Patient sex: F
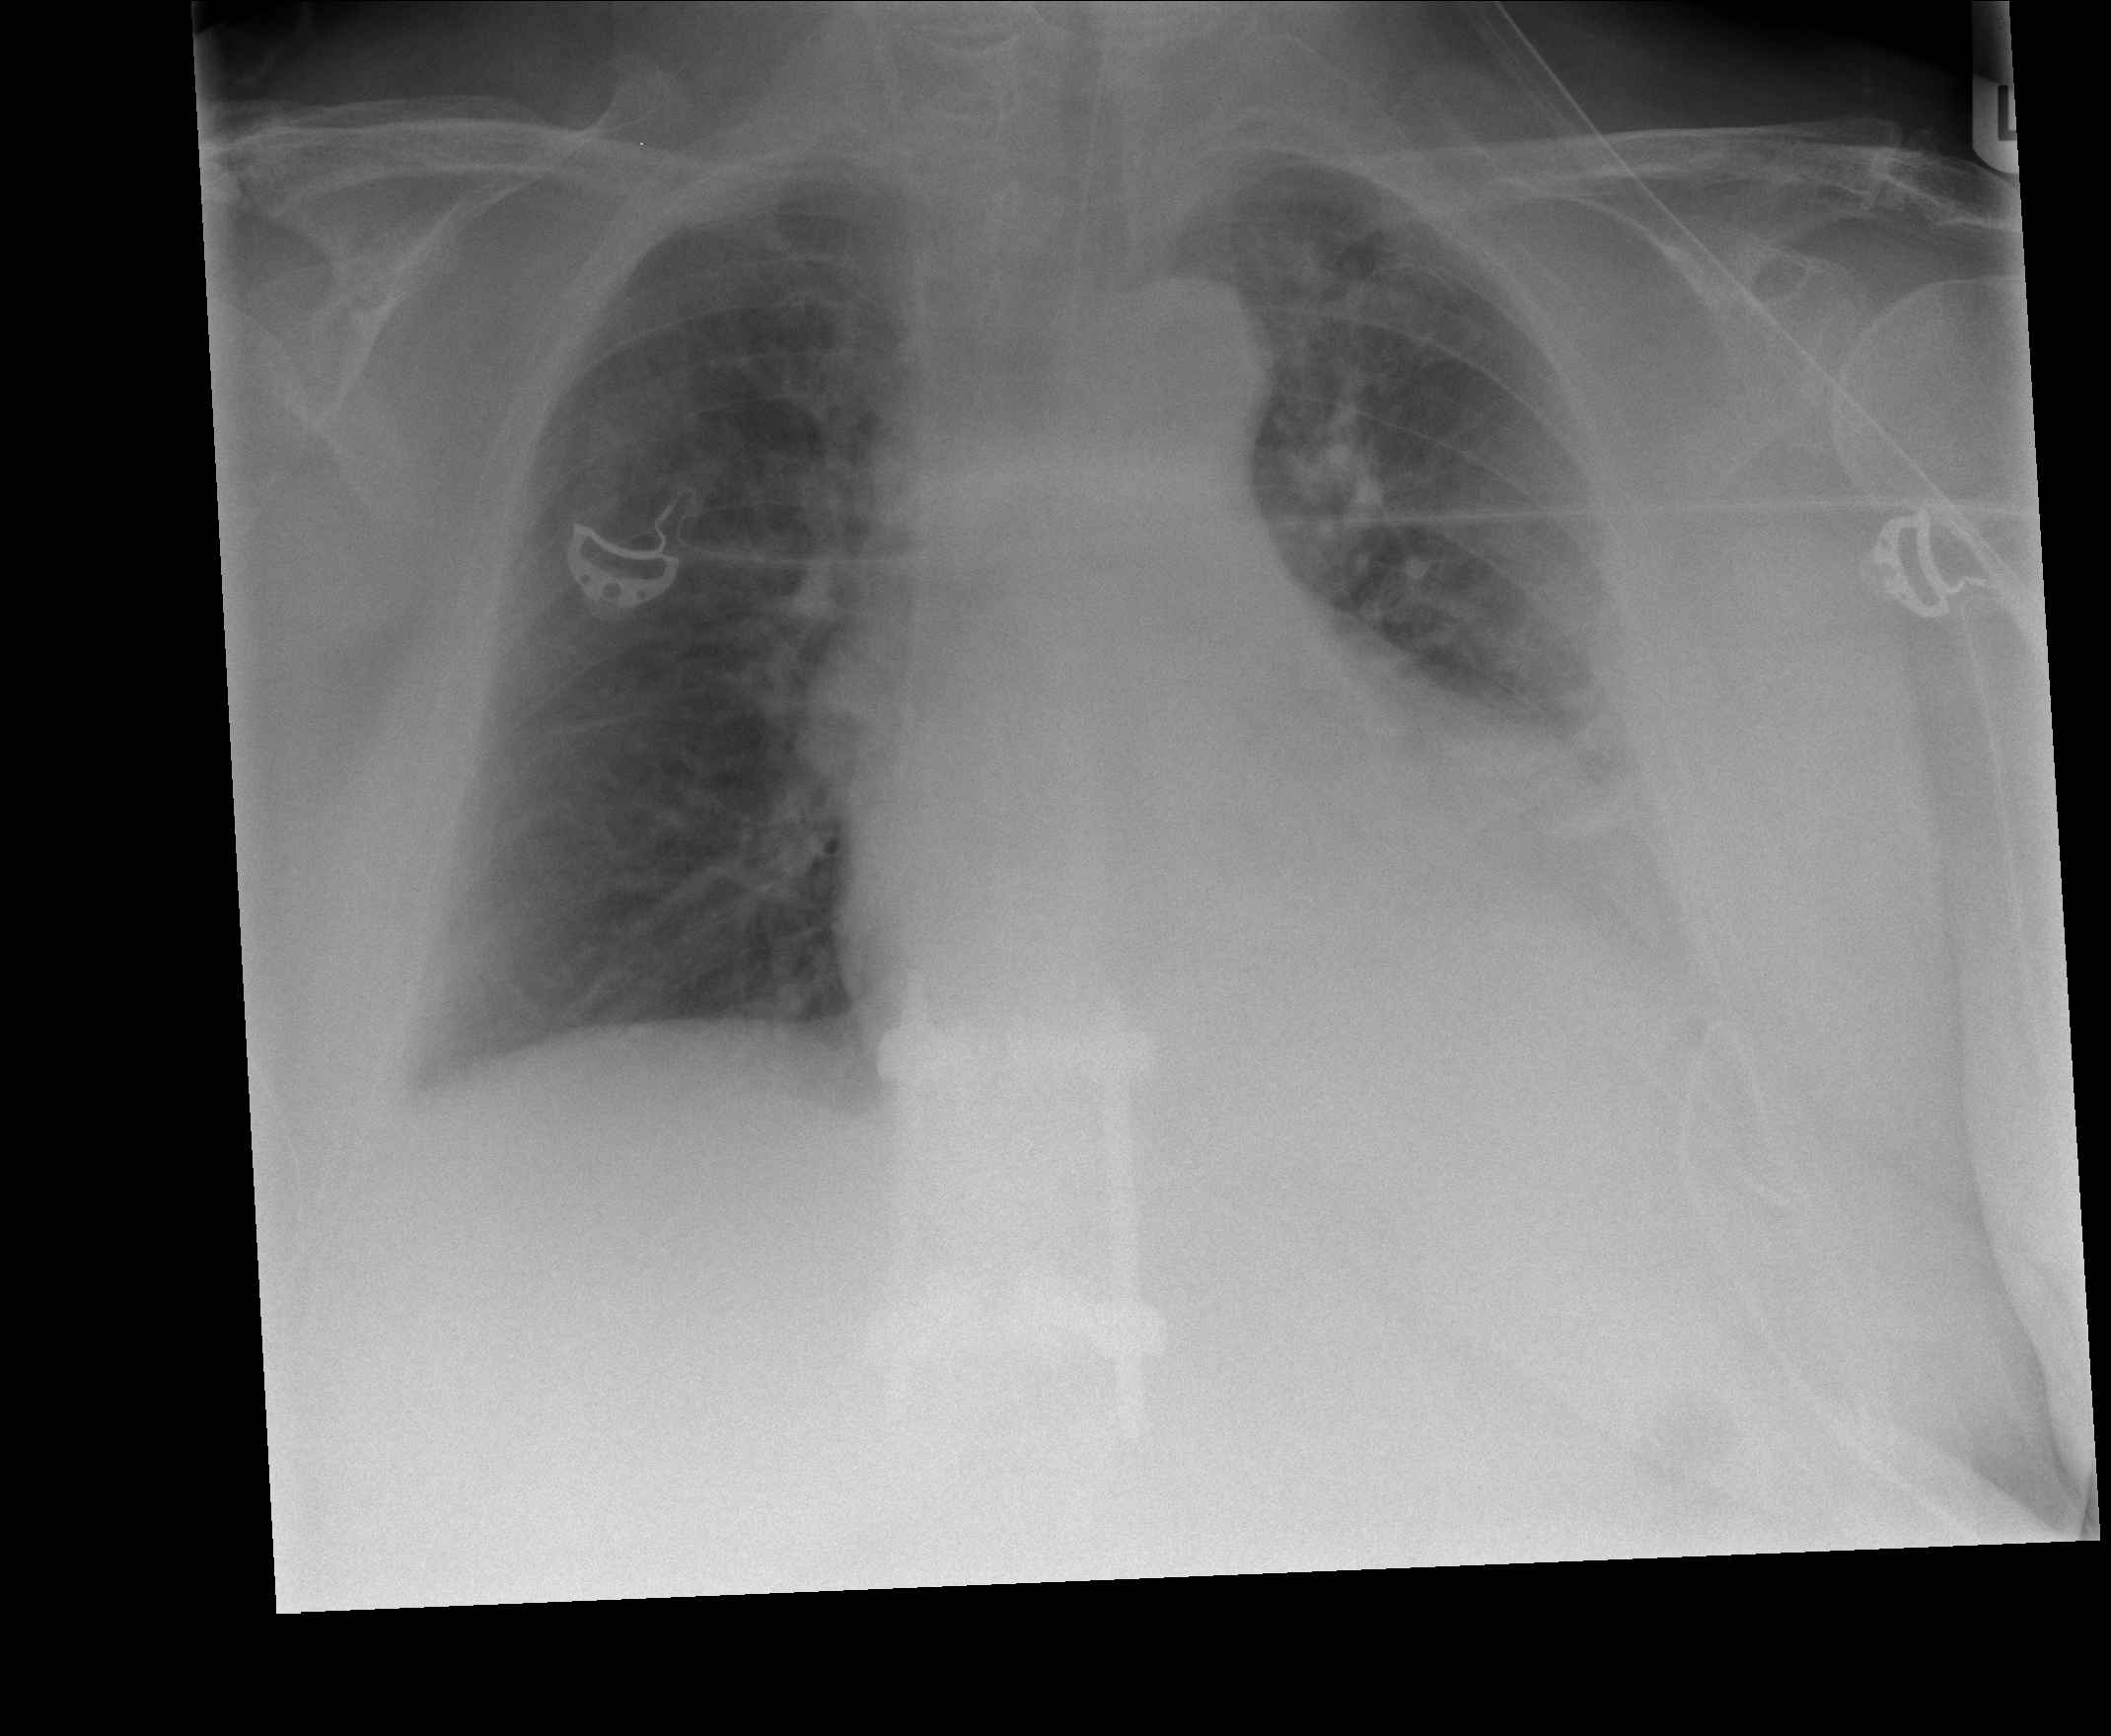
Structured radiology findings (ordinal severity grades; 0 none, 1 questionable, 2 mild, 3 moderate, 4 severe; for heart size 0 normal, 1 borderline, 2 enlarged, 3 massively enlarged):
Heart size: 2
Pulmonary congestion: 2
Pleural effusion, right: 0
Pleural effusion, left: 1
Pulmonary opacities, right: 0
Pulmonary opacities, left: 0
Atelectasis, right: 1
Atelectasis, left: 2